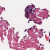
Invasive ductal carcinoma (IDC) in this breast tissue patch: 0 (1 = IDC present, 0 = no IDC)